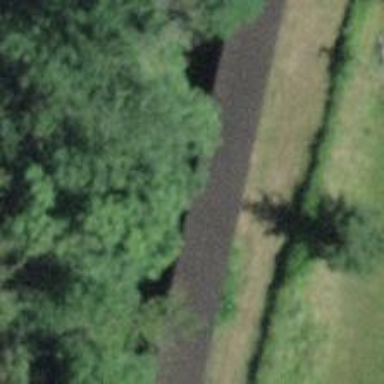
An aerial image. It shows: Path.